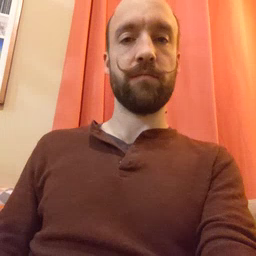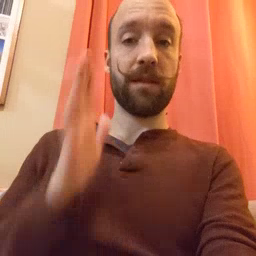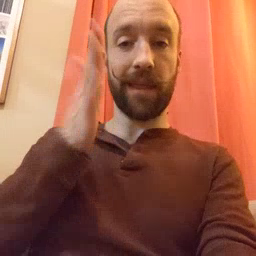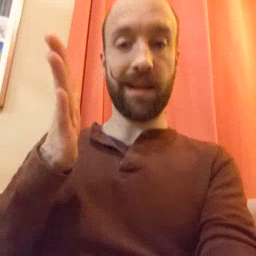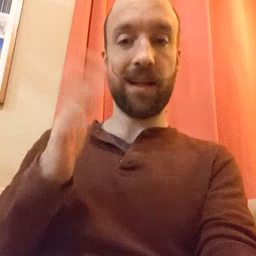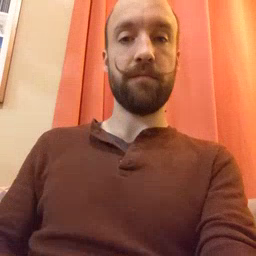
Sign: will